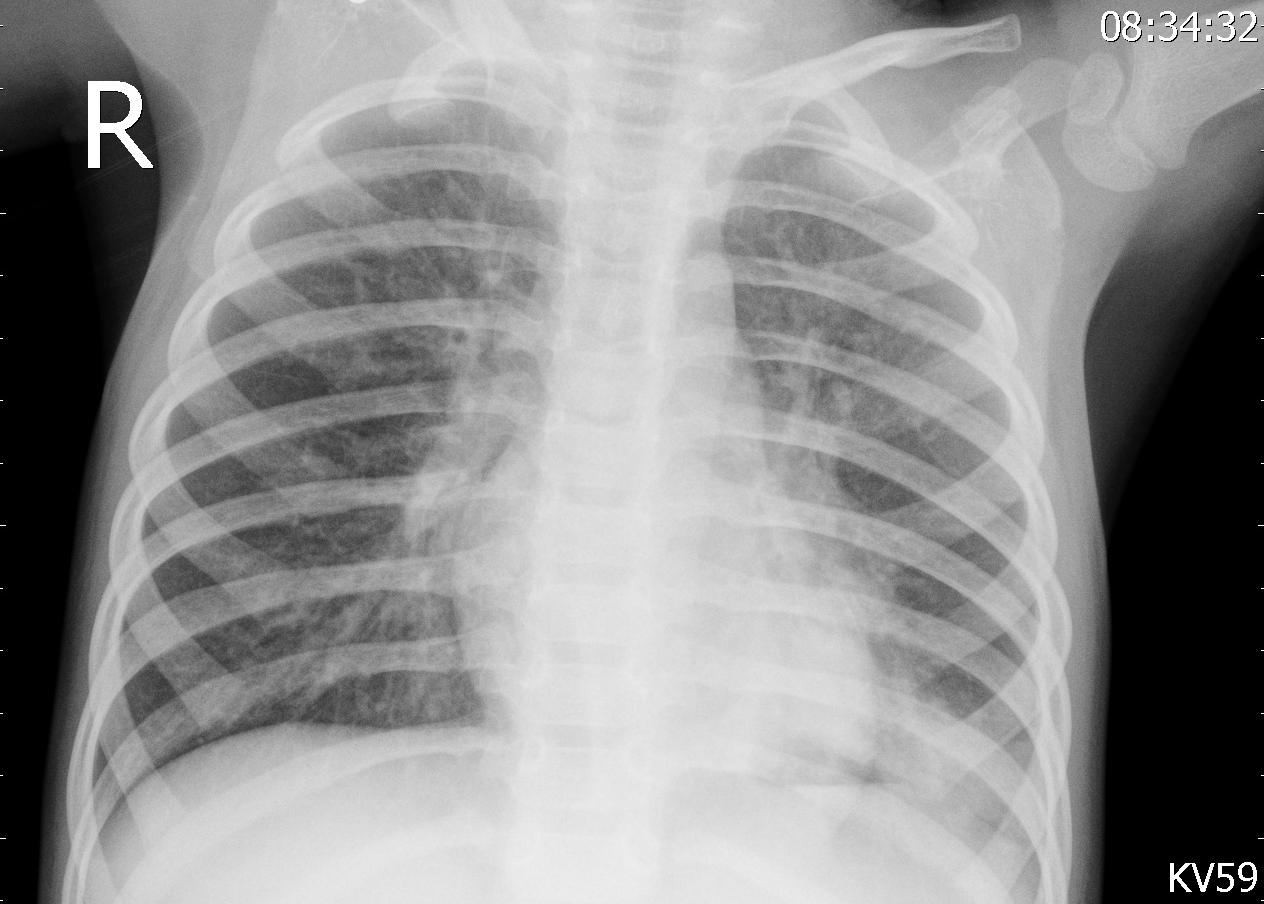
Diagnosis: PNEUMONIA